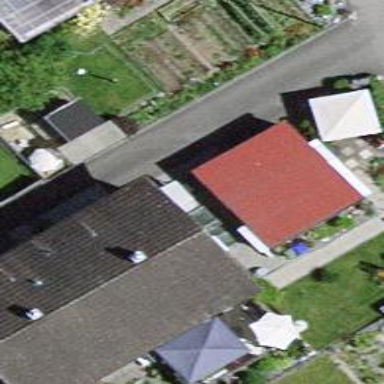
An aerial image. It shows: View of roof of building.